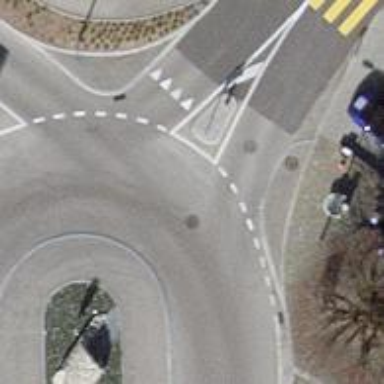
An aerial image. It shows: Secondary road leading to roundabout.